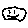
Label: smiley face